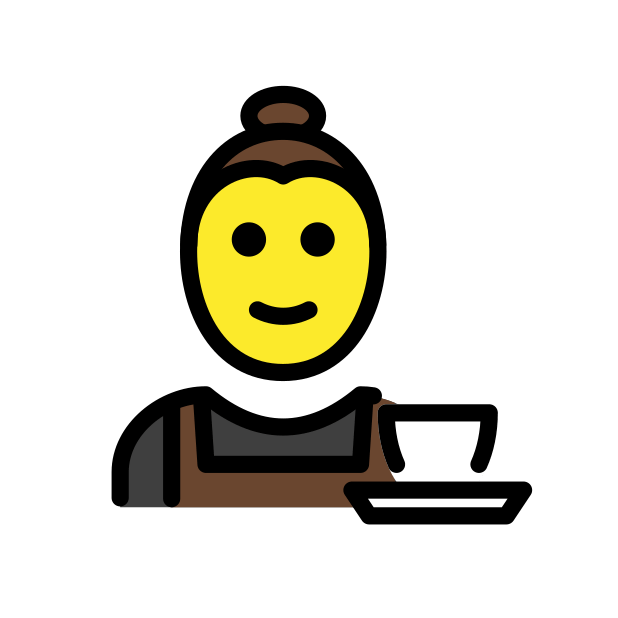
barista